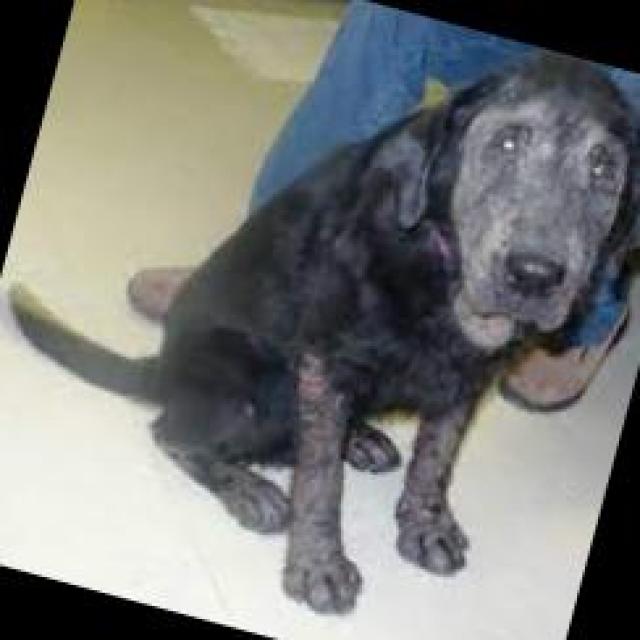
Canine fungal skin infection — characterized by alopecia, scaling, crusting, and circular lesions. Common agents include Malassezia and Candida species.